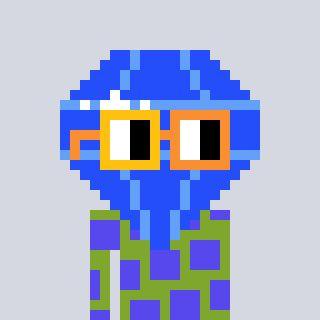
a pixel art character with square yellow and orange glasses, a blue diamond-shaped head and a slimegreen-colored body on a cool background